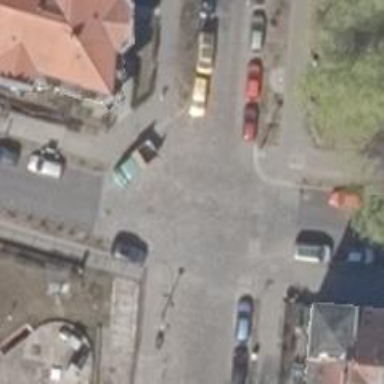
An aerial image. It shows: Unmarked crossing on the road.